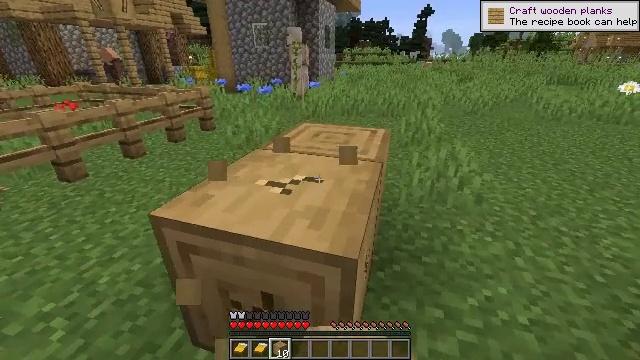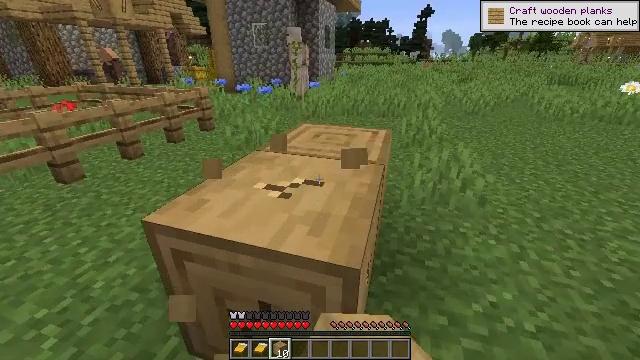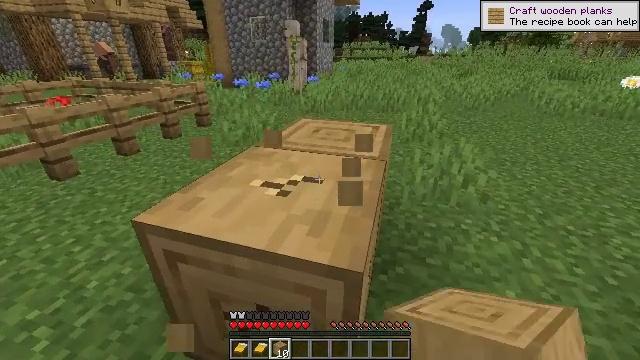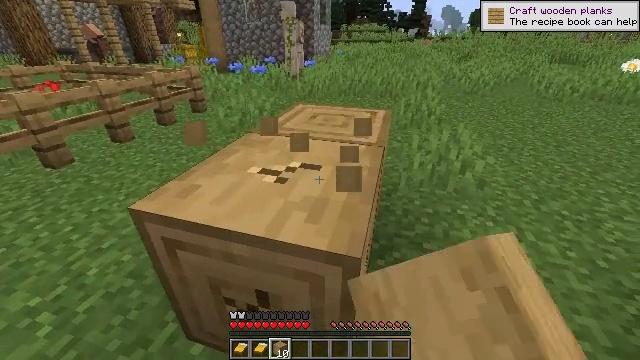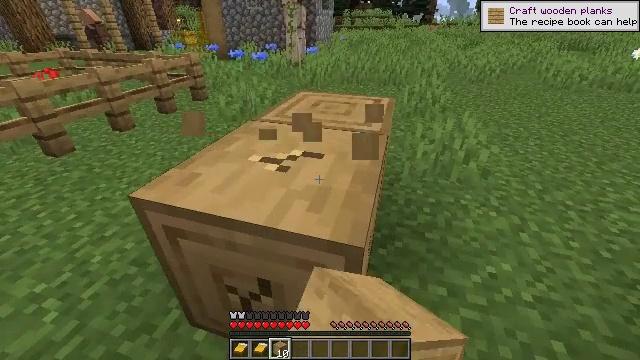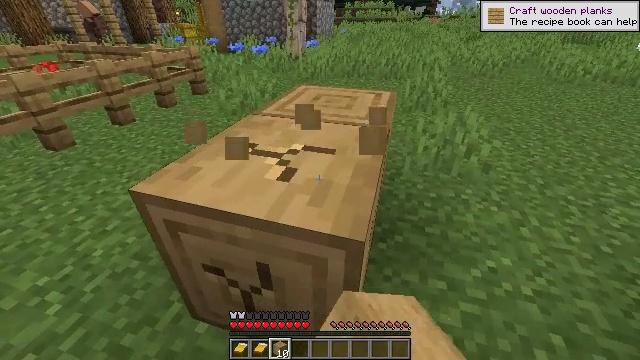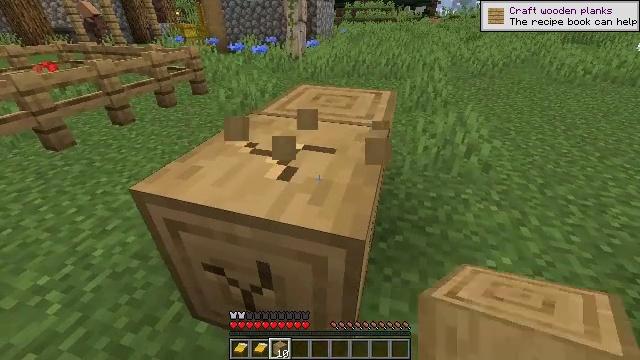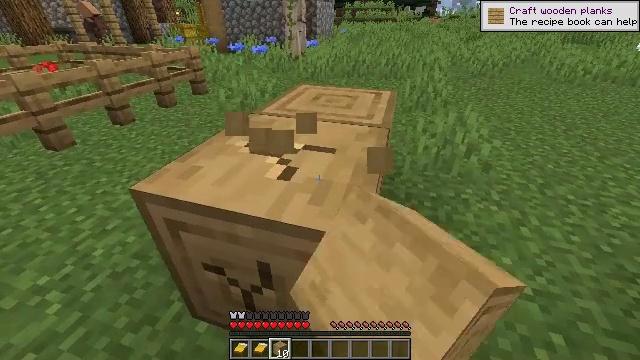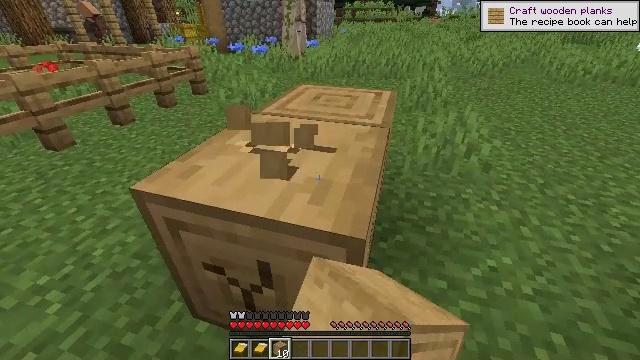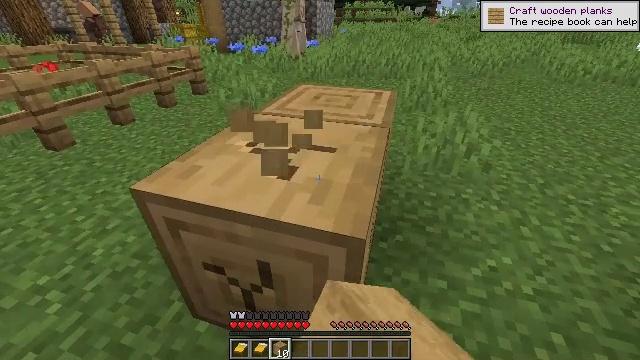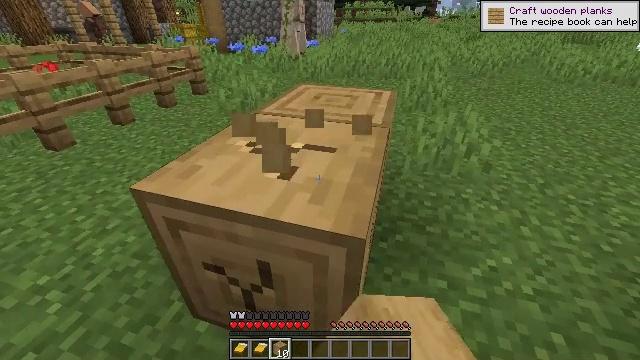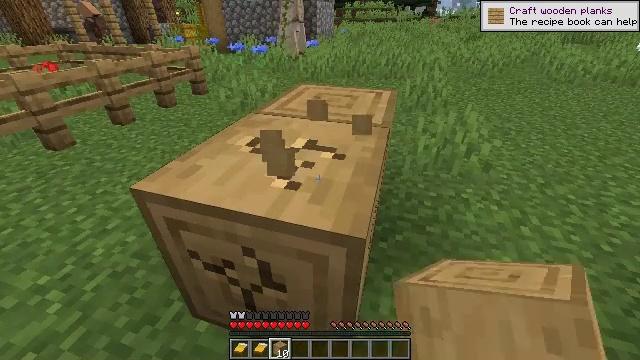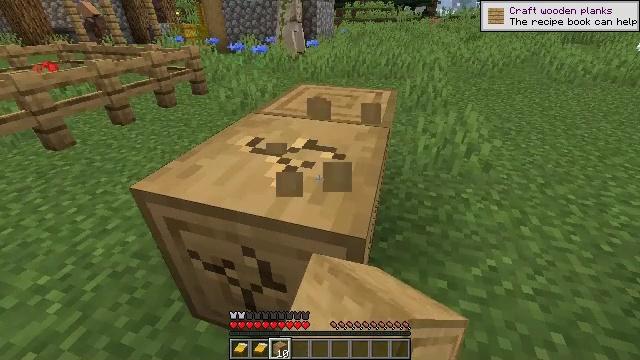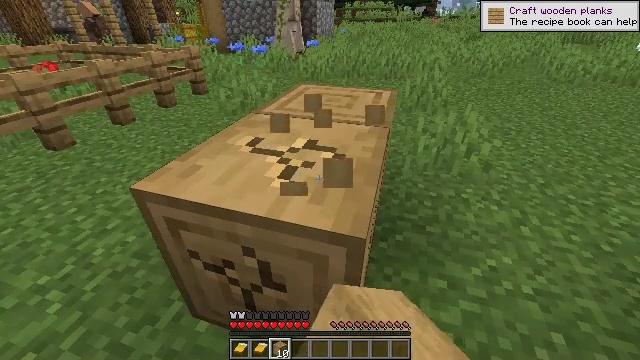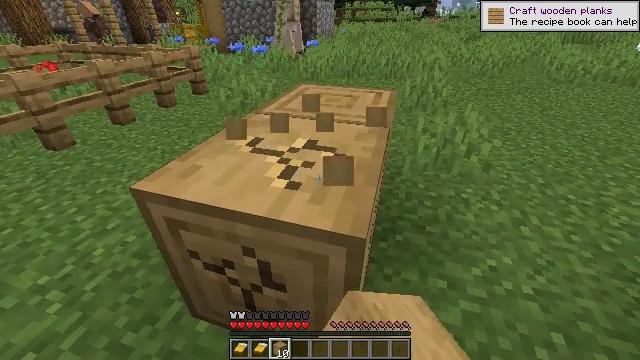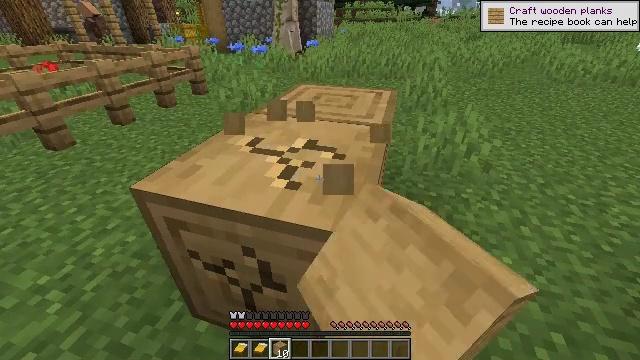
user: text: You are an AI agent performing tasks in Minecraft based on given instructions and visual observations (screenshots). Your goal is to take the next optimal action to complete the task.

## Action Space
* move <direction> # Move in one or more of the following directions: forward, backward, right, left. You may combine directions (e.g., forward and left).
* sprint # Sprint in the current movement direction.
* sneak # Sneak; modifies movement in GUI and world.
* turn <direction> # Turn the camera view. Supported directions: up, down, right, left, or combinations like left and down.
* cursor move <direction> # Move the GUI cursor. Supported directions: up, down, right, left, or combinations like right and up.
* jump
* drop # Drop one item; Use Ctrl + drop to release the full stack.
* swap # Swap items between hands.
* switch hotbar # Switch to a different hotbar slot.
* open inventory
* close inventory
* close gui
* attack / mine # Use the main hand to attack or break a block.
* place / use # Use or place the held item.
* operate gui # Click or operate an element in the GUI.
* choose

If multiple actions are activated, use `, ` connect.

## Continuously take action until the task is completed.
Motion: motion action
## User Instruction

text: Chop down the stripped oak log.
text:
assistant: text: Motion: attack / mine
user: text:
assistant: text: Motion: turn down, attack / mine
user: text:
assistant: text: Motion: turn down, attack / mine
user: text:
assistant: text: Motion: turn down, attack / mine
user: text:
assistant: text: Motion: turn down, attack / mine
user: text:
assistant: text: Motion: attack / mine
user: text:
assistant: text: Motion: attack / mine
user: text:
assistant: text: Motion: attack / mine
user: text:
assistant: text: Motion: attack / mine
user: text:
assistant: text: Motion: attack / mine
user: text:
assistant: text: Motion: attack / mine
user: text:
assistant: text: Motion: attack / mine
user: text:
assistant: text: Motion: attack / mine
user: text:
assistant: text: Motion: attack / mine
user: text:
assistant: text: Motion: attack / mine
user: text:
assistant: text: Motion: attack / mine
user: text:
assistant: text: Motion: attack / mine
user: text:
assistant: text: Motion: attack / mine
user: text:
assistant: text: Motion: attack / mine
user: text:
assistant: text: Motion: attack / mine
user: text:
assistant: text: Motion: attack / mine
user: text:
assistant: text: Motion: attack / mine
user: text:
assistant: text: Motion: attack / mine
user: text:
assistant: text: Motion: attack / mine
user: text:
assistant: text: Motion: attack / mine
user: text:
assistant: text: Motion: attack / mine
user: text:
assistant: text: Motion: attack / mine
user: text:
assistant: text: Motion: attack / mine
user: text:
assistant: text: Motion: attack / mine
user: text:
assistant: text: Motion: attack / mine